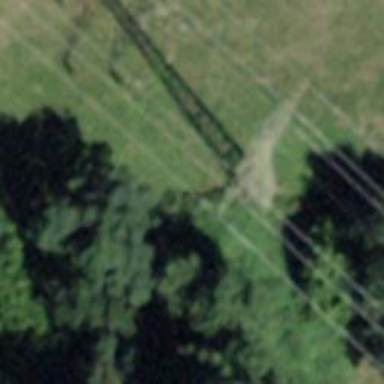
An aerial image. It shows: Power tower.